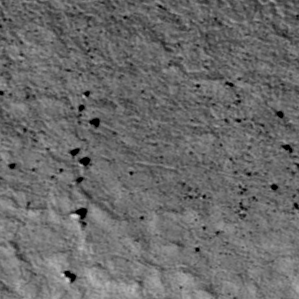
Label: non_frost